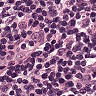
Metastatic tissue present: no